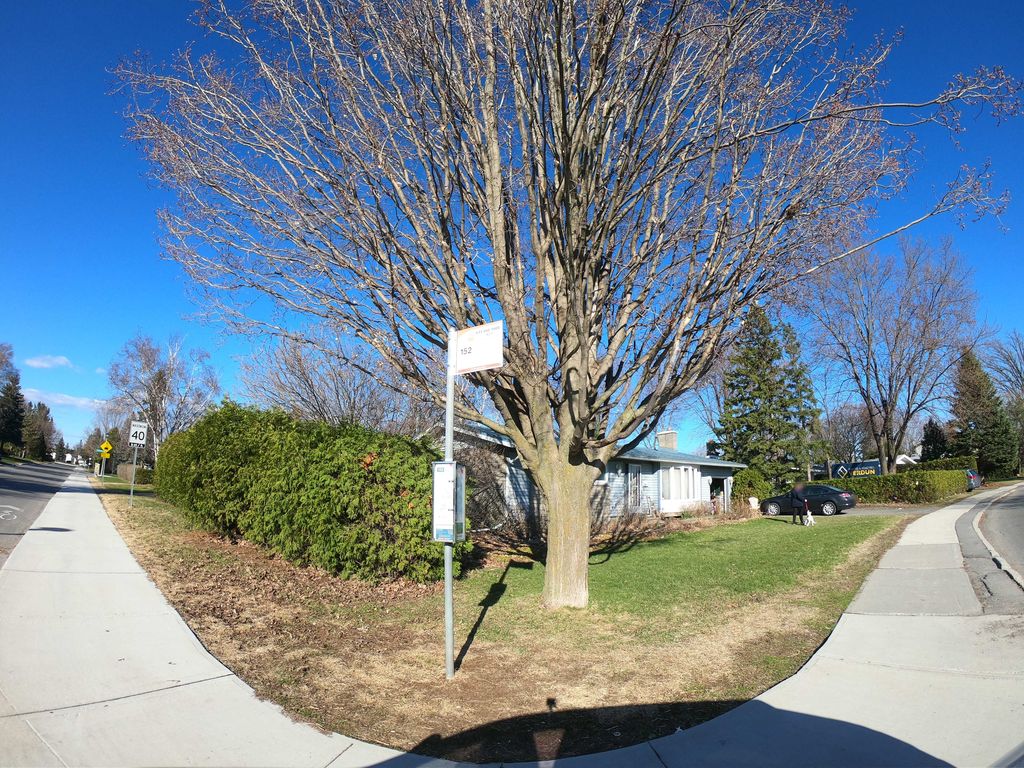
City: ottawa-gatineau